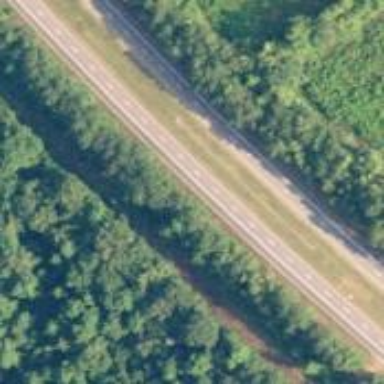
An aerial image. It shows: Trunk highway.